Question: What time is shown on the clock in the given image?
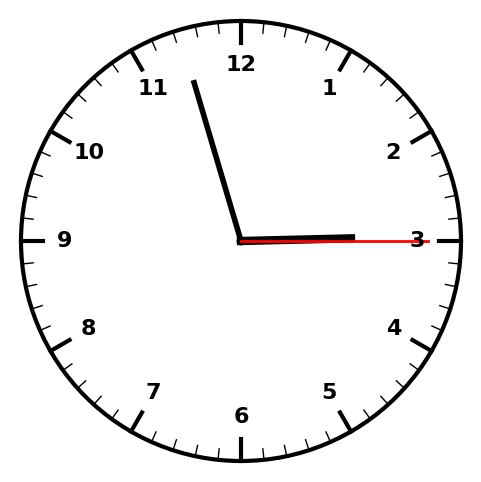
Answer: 02:57:15